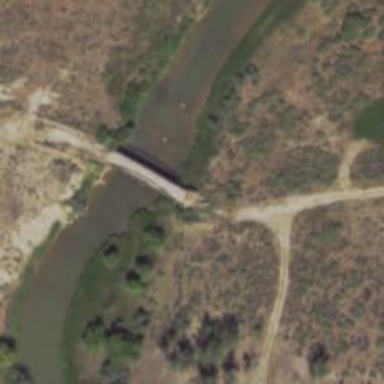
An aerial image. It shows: Historic bridge over track.